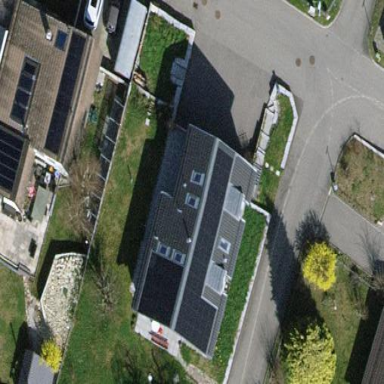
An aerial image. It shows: Simple and straightforward house.